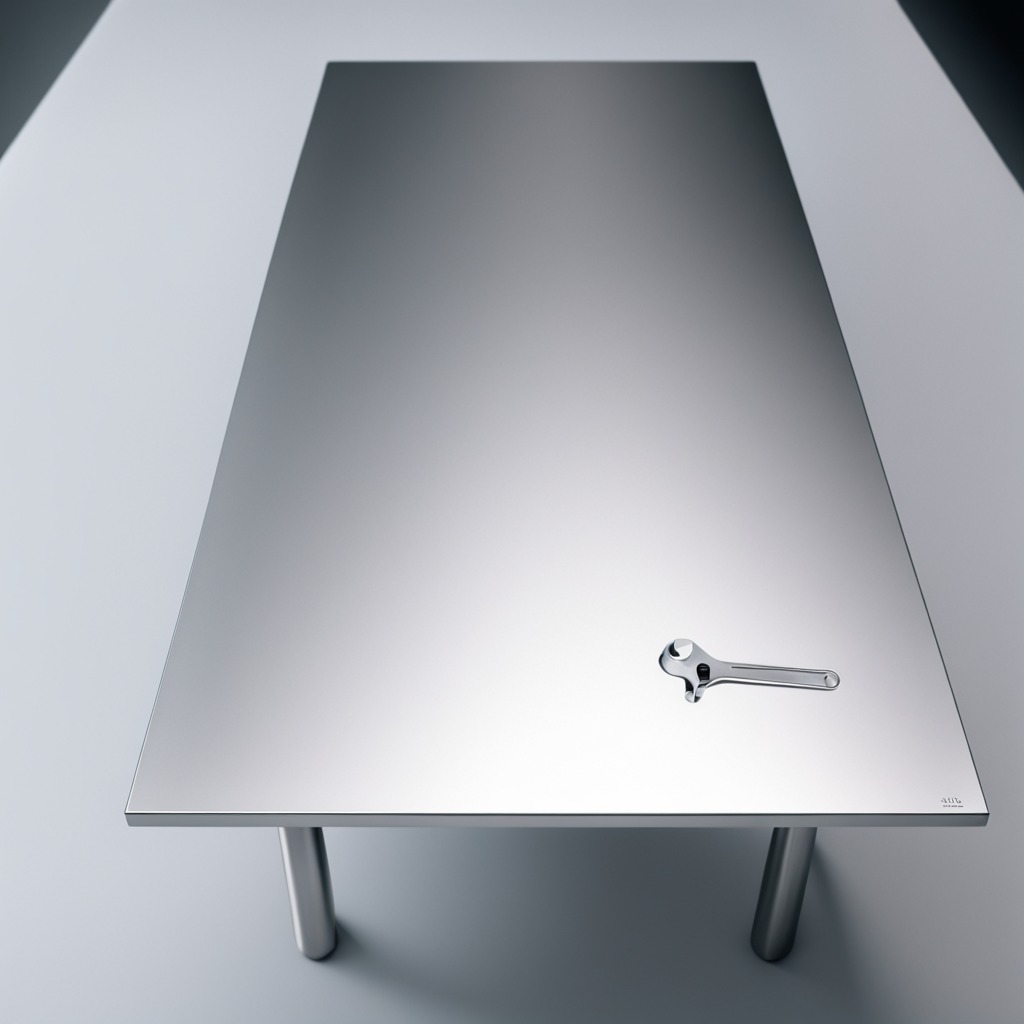
A wrench is lying on the stainless steel table in a high-end prototyping lab.